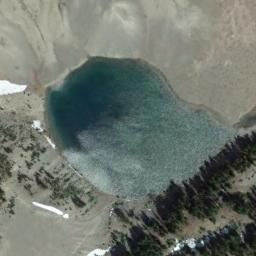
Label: lake